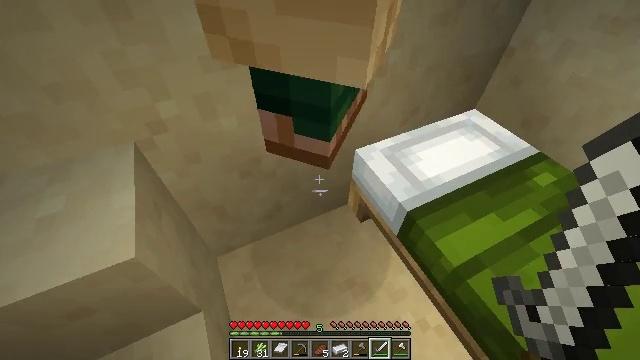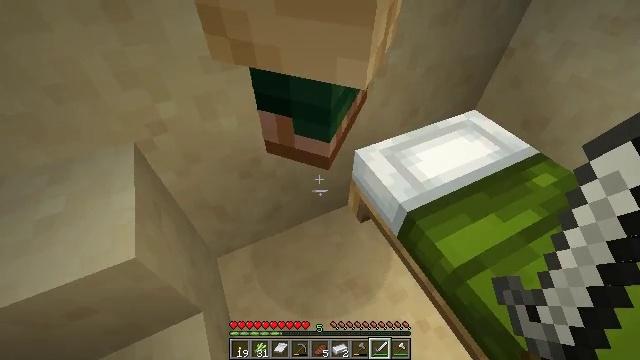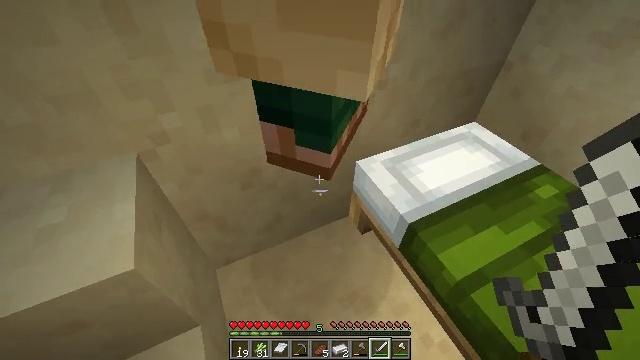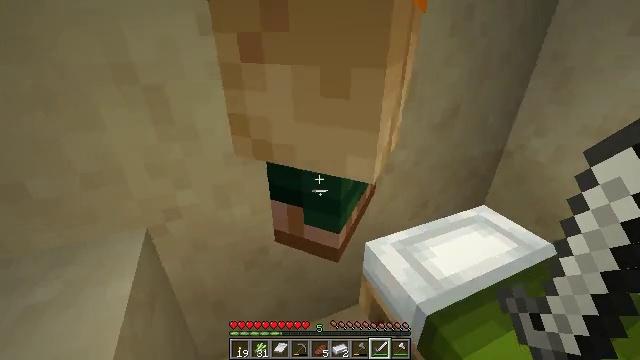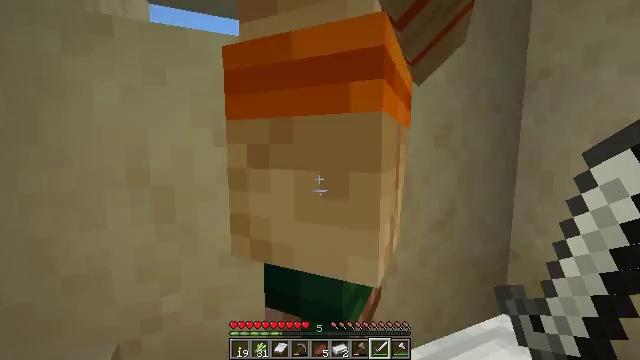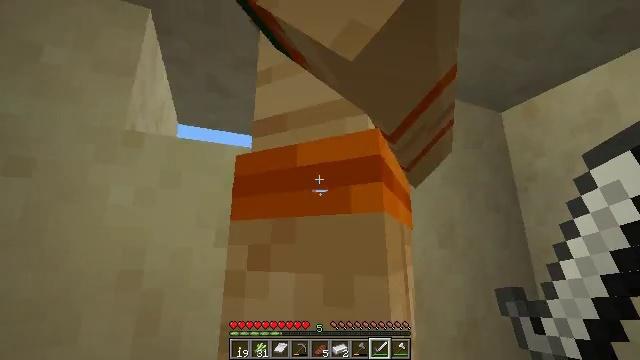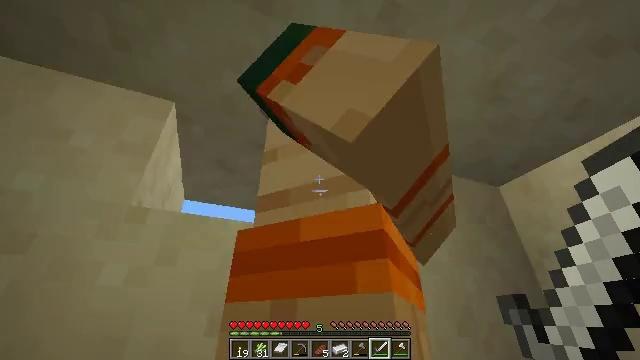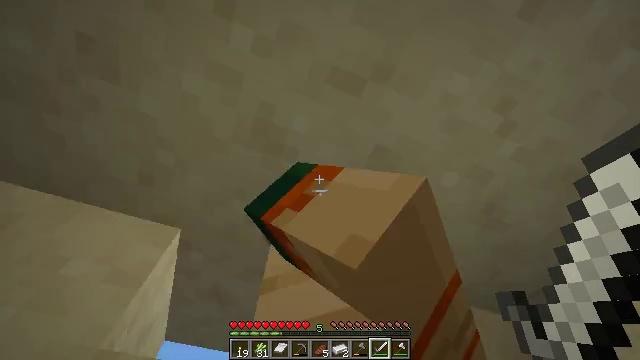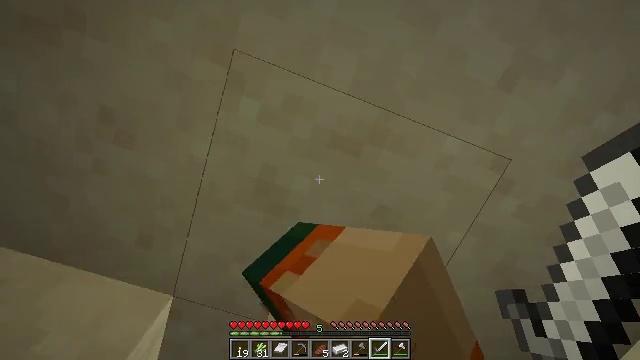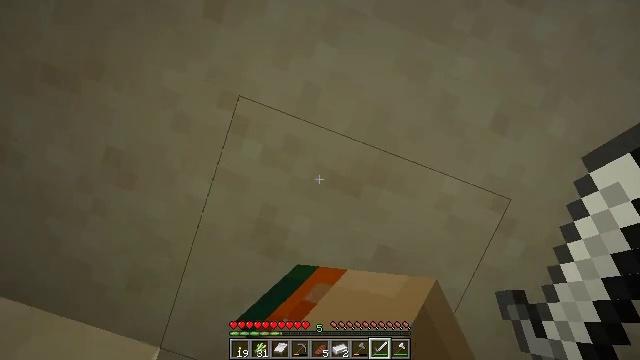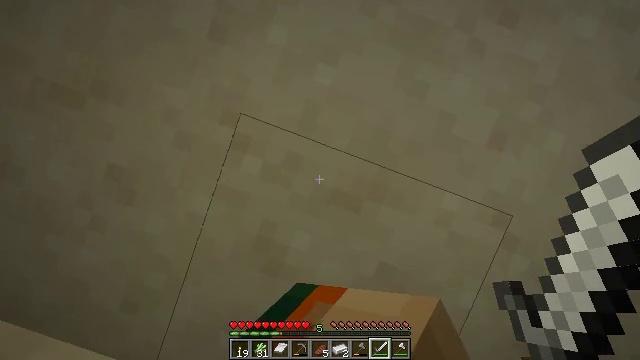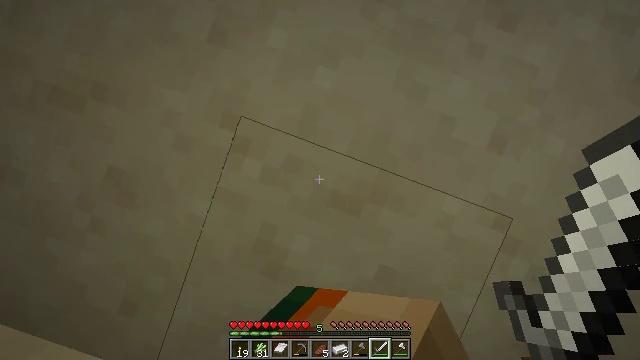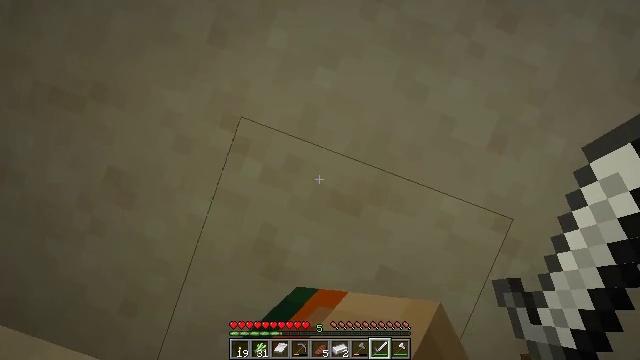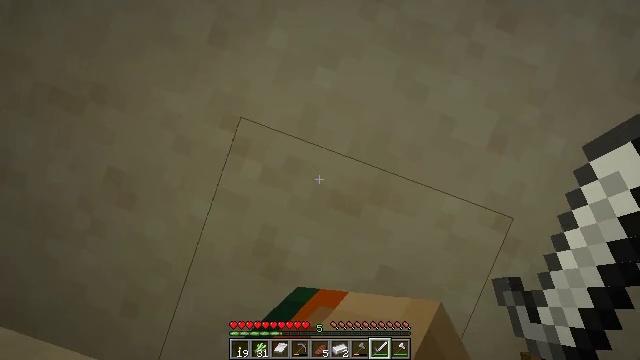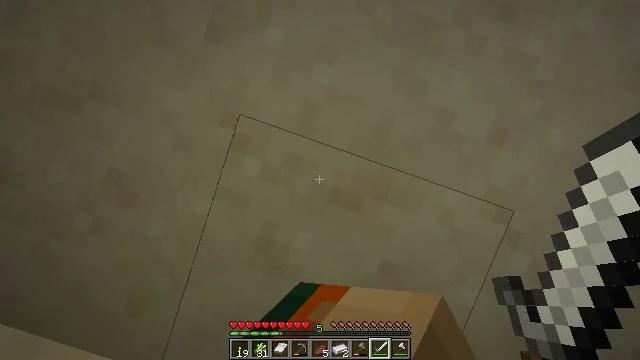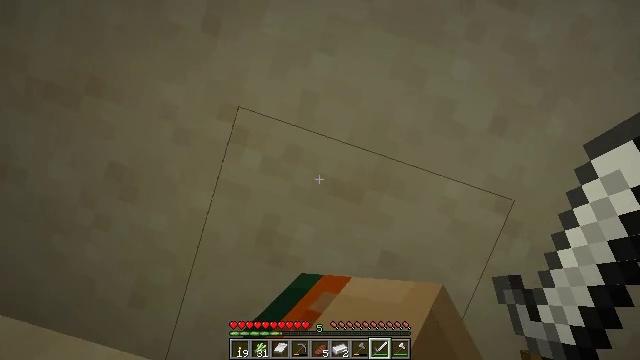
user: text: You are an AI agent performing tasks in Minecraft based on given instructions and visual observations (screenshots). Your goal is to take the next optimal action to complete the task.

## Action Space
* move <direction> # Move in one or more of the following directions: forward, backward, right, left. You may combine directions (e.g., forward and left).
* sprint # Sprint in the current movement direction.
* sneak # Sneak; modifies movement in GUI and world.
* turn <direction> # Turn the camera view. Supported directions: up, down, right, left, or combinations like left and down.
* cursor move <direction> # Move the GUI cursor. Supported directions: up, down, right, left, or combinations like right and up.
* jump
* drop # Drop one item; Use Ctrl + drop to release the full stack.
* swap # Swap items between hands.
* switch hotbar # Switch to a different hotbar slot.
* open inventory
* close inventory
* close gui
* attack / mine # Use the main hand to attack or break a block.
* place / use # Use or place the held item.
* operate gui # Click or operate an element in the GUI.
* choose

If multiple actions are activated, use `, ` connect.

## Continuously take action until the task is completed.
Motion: motion action
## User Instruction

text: Left-click to break the smooth sandstone slab.
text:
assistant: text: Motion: no_op
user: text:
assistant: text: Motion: turn up
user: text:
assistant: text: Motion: turn left and up
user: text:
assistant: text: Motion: turn up
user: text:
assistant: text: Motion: turn up
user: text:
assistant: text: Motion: turn up
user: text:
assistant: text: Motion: turn up
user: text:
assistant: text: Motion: turn up
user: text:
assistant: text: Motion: turn up
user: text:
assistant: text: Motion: turn up
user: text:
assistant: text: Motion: no_op
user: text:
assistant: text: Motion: no_op
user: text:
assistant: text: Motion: no_op
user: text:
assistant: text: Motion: no_op
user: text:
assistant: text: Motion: turn down
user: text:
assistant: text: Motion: turn left and down
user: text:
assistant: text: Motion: turn left and down
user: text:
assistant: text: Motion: turn down
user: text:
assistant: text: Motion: turn down
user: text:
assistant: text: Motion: turn down
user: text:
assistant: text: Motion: no_op
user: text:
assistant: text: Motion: no_op
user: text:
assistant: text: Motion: turn left and up
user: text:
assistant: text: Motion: turn left and up
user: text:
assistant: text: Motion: turn left and up
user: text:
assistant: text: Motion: turn left and up
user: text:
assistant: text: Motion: no_op
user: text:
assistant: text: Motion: no_op
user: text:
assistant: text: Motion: no_op
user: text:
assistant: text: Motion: no_op